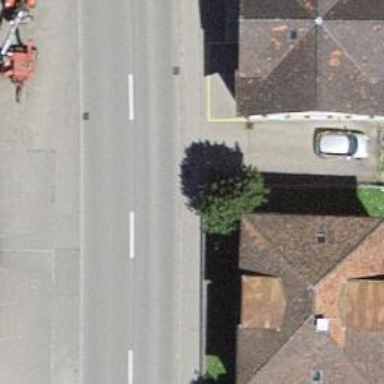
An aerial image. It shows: Bus stop with platform for public transport.